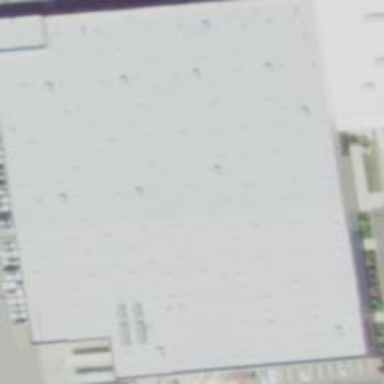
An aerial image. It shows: Wholesale shop located in commercial building.